Field crop: maize
Growth stage: 2
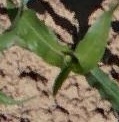
Species: maize